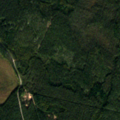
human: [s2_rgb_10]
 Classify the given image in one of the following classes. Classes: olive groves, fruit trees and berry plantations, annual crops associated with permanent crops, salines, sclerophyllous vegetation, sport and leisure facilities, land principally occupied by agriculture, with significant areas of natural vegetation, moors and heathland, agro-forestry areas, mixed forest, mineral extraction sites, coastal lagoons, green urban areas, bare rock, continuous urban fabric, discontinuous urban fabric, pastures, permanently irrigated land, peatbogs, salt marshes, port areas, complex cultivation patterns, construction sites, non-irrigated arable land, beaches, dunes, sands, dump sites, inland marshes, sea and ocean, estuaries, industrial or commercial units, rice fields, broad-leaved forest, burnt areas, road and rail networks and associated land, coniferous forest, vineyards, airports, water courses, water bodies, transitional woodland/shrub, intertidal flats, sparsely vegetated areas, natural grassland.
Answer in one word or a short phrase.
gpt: coniferous forest, peatbogs